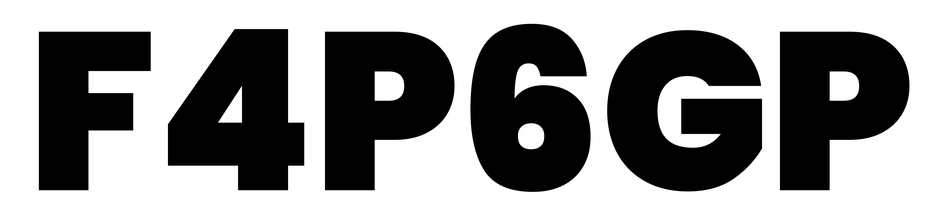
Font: Poppins-Black